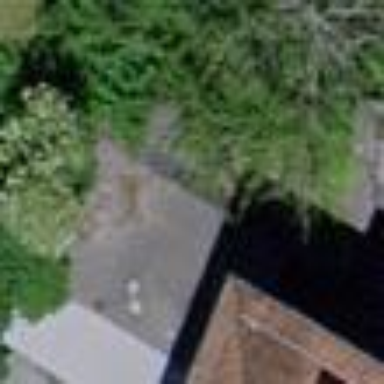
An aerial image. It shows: Group of garages.